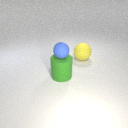
large green rubber cylinder to the left of large yellow rubber sphere